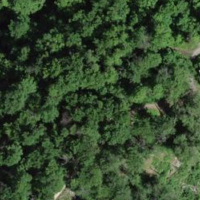
EUNIS habitat code: 41
Species observed at this site:
Lathyrus vernus